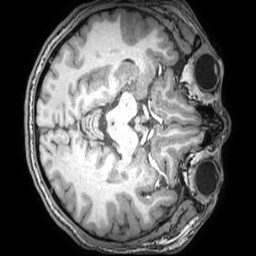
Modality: T1w
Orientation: axial
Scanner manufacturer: philips
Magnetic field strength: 3 T
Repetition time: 0.008 s
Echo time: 0.0035 s